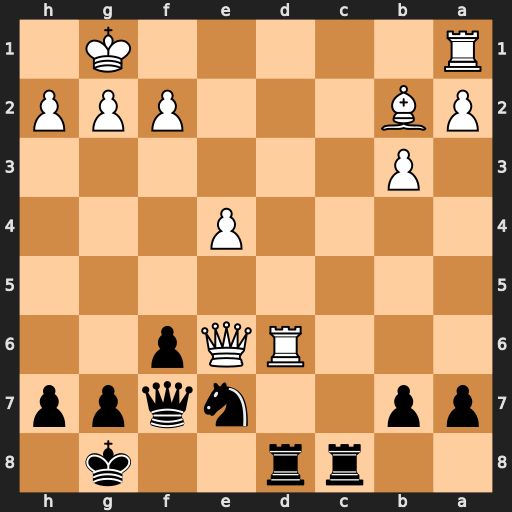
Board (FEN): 2rr2k1/pp2nqpp/3RQp2/8/4P3/1P6/PB3PPP/R5K1
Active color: b
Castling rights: -
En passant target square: -
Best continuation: Qxe6 Rxe6 Kf7 Rxe7+ Kxe7